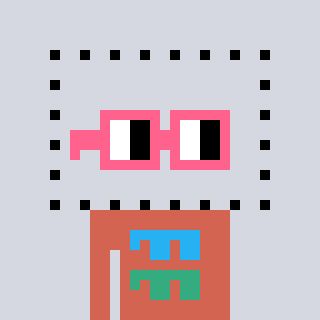
a pixel art character with square pink glasses, a void-shaped head and a peachy-colored body on a cool background